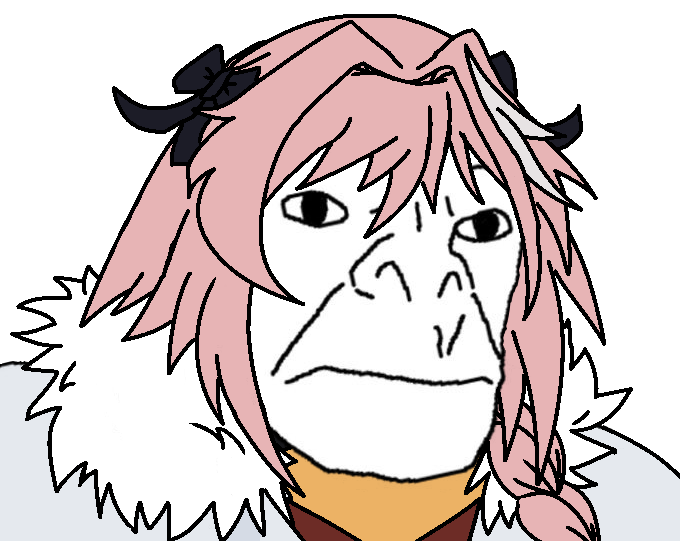
Label: 5_Craig